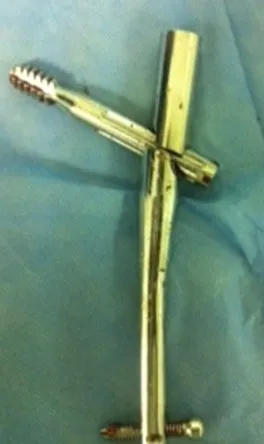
Fracture of gamma nail.
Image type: medical_photograph (other_medical_photograph)